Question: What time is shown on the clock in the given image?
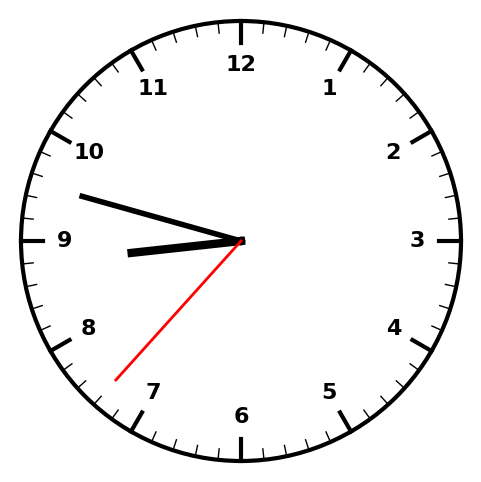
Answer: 08:47:37